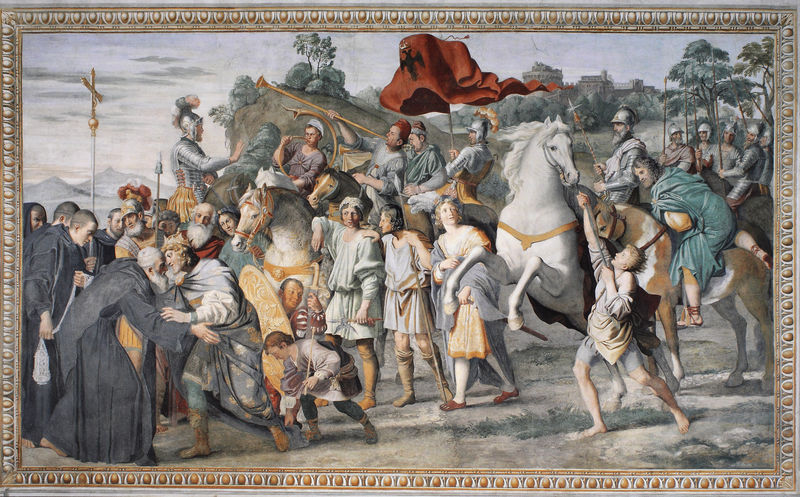
Titel: Wandmalereien der Grotteferrata, Abtei S. Maria, Kapelle von Santi Fondatori
Künstler: Annibale Caracci
Schlagwörter: berg, gemälde, kämpfer, bäume, landschaft, menschen, männer, rot, wiese, rahmen, horn, hügel, gewand, kutte, krone, wald, pferd, pferde, reiter, engel, fahne, berge, weis, banner, könig, soldaten, stuck, burg, kreuz, schwert, waffen, bürger, ritter, schimmel, toga, priester, mönch, geistliche, mönche, speer, posaune, wandbild, eierstab, trompete, kreuzritter, knappe, sperre, prerd